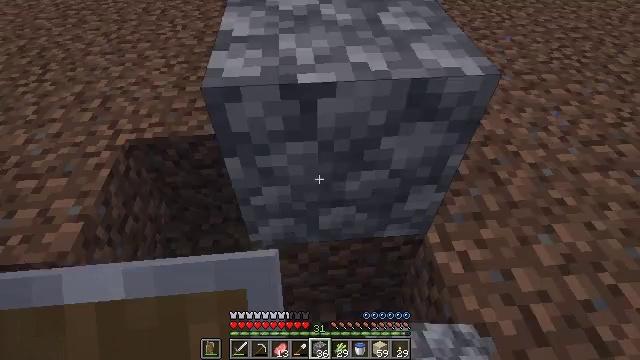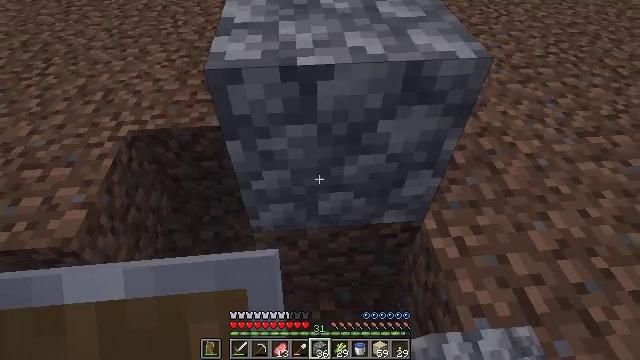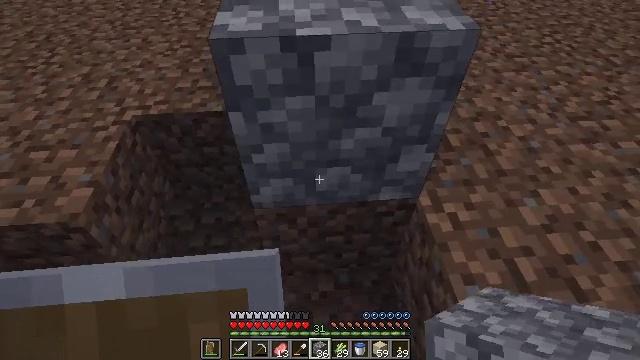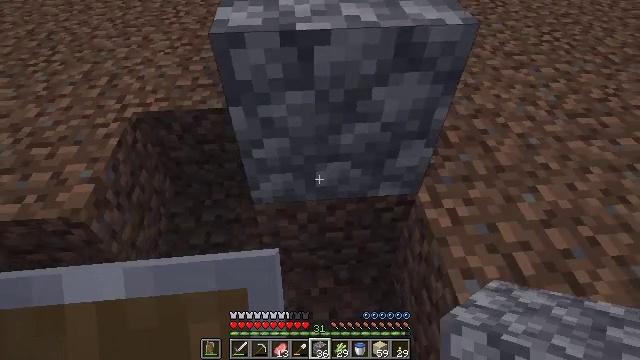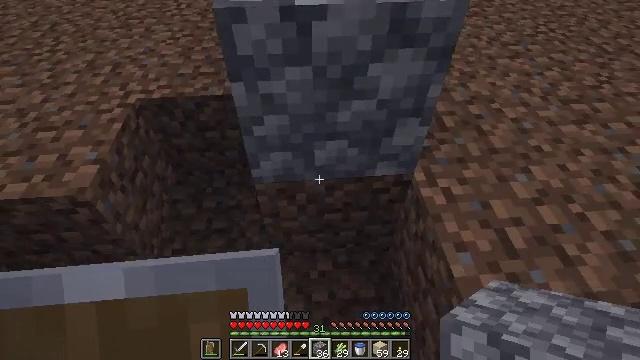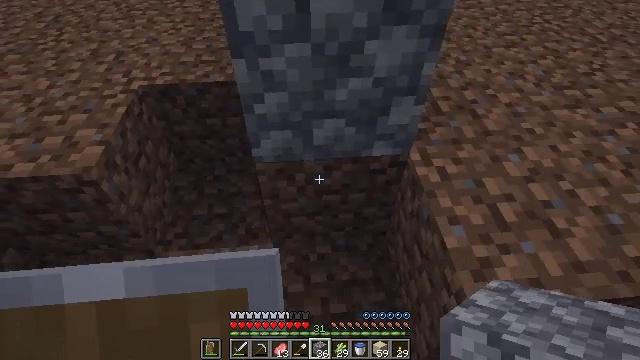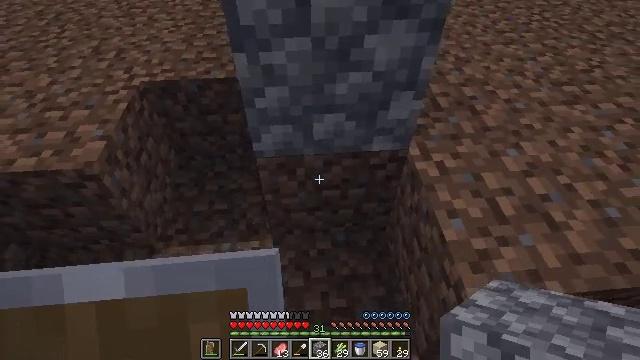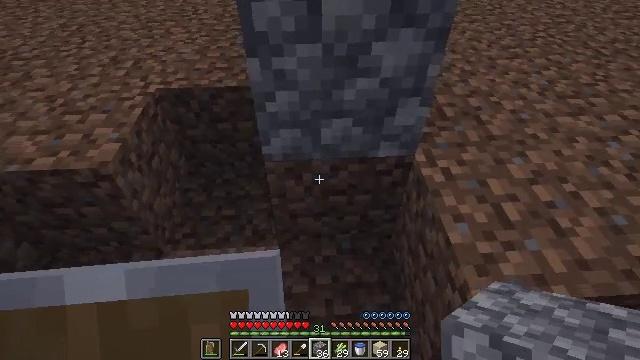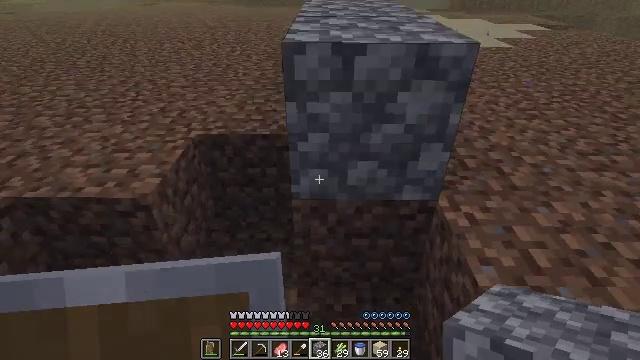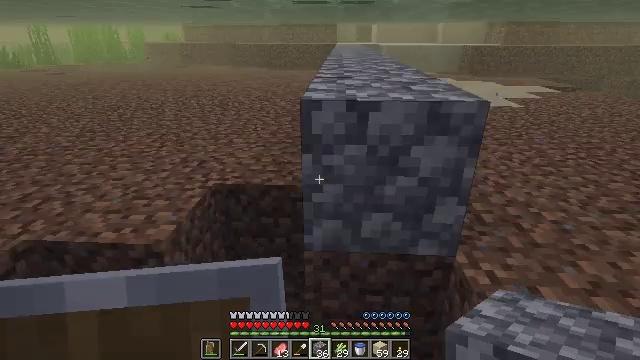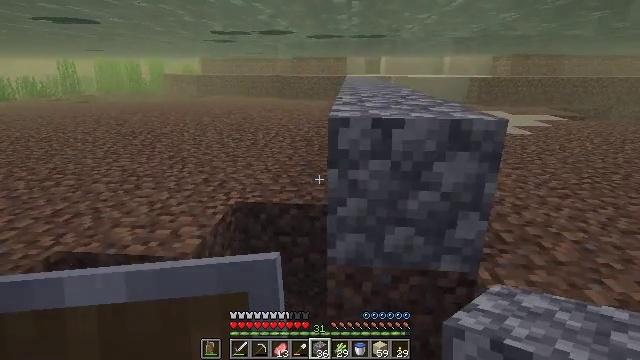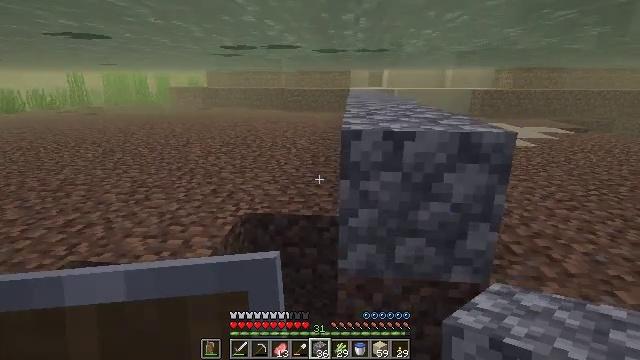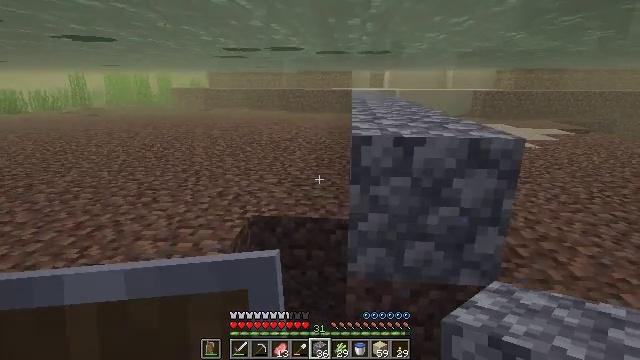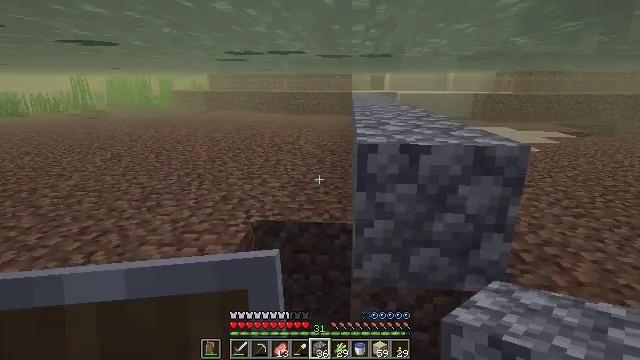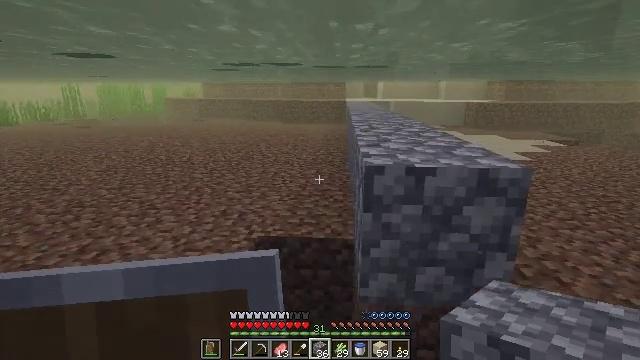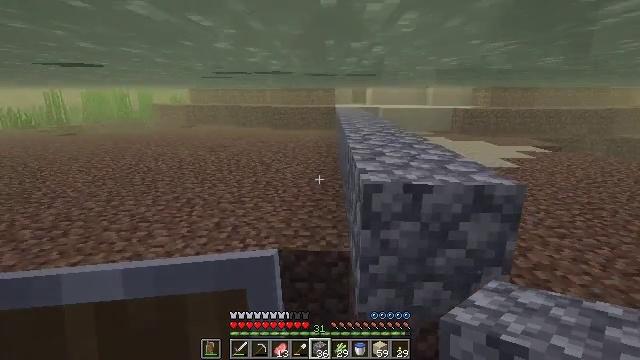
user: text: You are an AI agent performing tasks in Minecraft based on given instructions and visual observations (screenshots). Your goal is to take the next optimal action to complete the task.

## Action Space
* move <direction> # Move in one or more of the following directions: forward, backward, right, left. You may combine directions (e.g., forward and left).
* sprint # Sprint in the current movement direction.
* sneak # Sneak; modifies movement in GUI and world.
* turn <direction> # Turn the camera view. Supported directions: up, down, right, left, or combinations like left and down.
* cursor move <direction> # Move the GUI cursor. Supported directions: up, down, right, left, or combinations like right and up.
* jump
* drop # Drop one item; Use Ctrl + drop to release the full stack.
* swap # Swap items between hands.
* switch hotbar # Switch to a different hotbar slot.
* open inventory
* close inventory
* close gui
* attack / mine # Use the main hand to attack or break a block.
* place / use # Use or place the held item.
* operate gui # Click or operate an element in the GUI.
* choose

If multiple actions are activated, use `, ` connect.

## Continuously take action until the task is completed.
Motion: motion action
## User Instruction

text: Gather lily pads while exploring.
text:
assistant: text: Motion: move back
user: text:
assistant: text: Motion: move back
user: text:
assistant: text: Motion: move back
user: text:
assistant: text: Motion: move back, use / place
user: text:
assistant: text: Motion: move back, use / place
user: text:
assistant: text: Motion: move back and move left, use / place
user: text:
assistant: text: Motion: move back and move left, turn left and up
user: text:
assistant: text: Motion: move back and move left, turn left and up
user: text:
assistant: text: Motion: move left, turn left and up
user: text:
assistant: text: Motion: move left, turn left and up
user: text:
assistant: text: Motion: move left, turn up, jump
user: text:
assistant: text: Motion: move forward and move left, jump
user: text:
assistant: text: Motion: move forward and move left, jump
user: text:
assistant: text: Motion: move forward and move left, turn right and up, jump
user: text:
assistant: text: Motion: move forward and move left, turn right, jump
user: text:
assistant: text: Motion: move forward and move left, turn right, jump
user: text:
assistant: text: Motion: move forward and move left, turn right, jump
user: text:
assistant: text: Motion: move forward and move left, turn right and down, jump
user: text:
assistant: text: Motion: move forward and move left, jump
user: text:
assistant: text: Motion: move forward and move left, jump
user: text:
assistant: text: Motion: move forward, jump
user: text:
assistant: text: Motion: move forward, jump
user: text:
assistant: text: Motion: move forward
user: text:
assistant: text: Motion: move forward
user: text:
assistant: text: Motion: move forward
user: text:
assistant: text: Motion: move forward
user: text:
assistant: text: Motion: move forward
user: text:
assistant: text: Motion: move forward
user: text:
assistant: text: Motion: move forward
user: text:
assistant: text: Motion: move forward